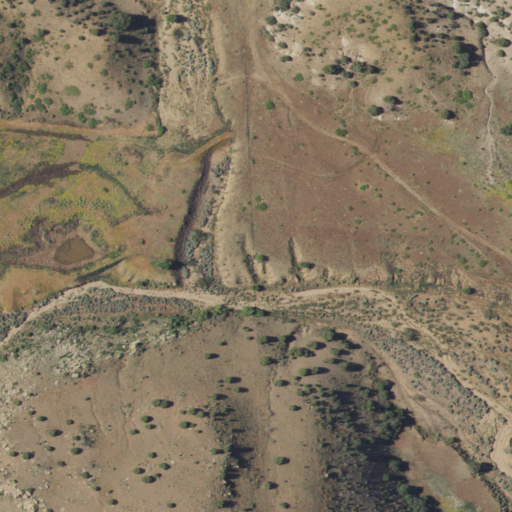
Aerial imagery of valley in New Mexico named Whitetail Canyon containing shrub and grassland